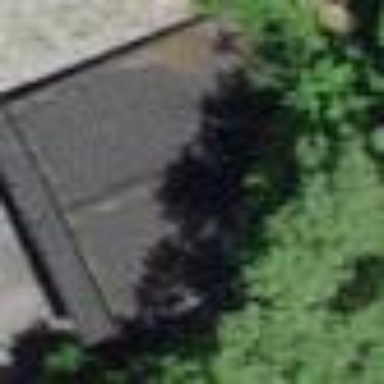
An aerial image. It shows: Garage.